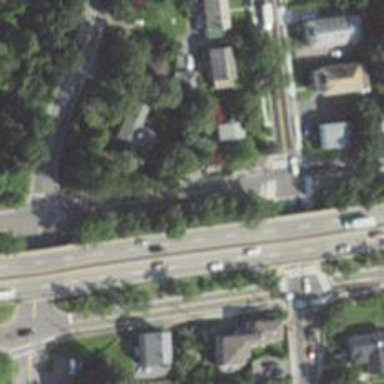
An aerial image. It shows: Secondary road with asphalt surface.